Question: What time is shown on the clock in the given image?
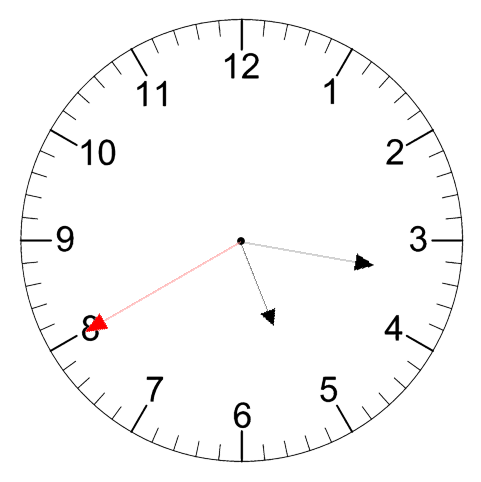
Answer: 05:16:40